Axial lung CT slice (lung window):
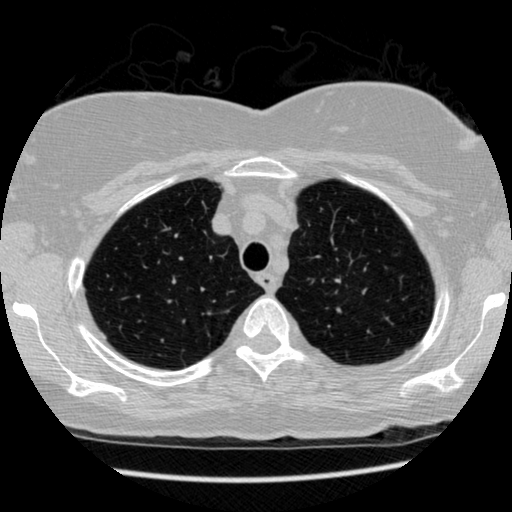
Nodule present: no